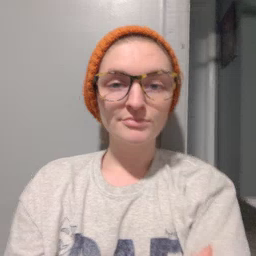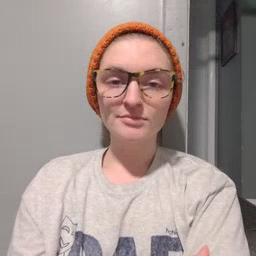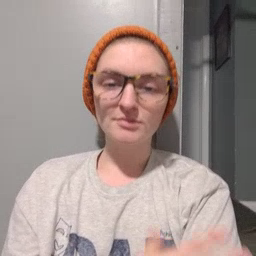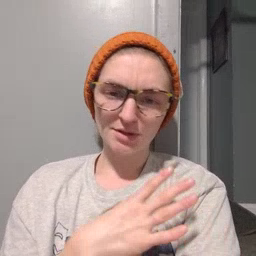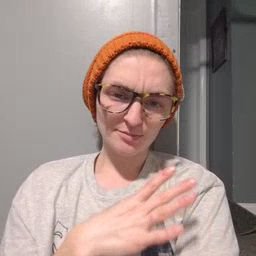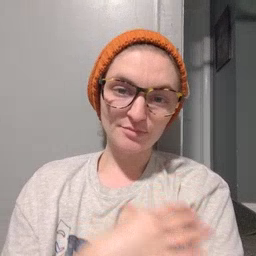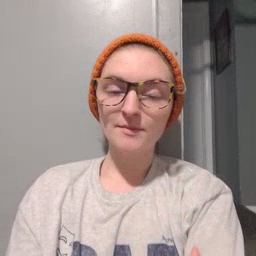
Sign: fine